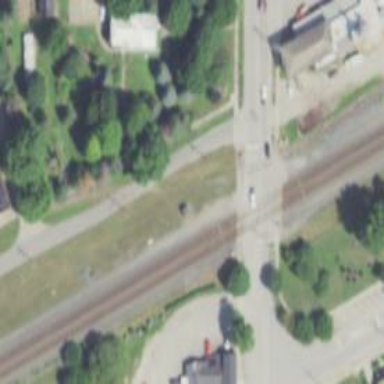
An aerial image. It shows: Crossing for the railway.